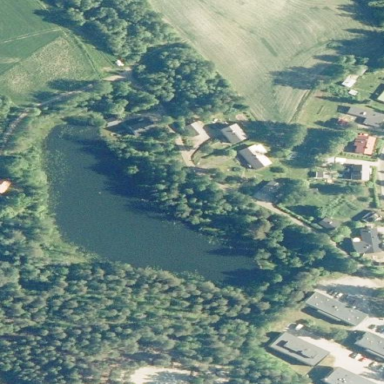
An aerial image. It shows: Serene lake.